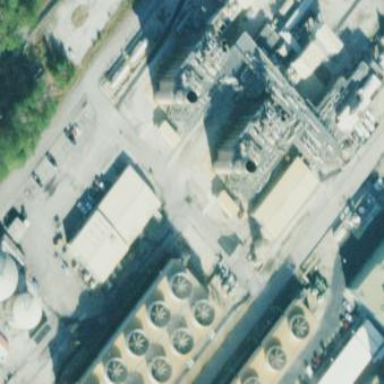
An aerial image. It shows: Industrial area with gas power plant.